Question: I'm trying to concatenate a particular record into one field to avoid multiple rows for the record. The issue is that a drive may contain multiple shifts in which each shift may be assigned a different vehicle.
Screenshot below shows what is happening:

Both records show the same drive, but the two shifts. I'd like to get the vehicles column to concatenate all vehicles into one field (Vehicles).
My attempt at an expression is:
'''
=Fields!ShortDesc.Value & "," & Fields!ShortDesc.Value
'''
Which obviously isn't working. Any suggestions on what to do to get this working correctly?
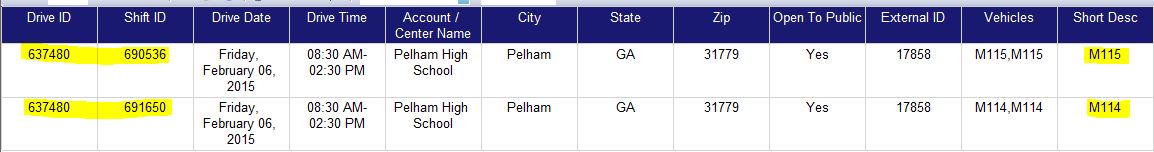
Answer: Easy solution would be to concat in database layer. See following <URL>.